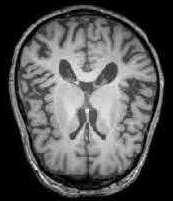
Label: notumor